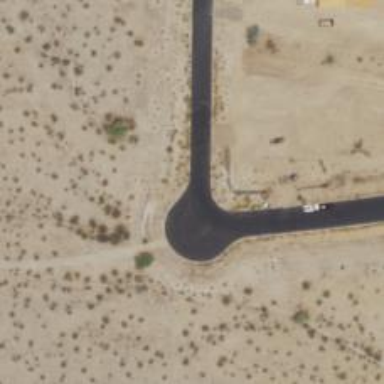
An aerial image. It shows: Residential road with asphalt surface.